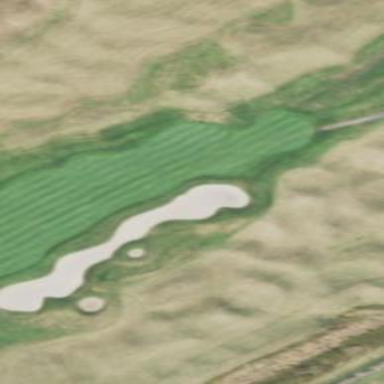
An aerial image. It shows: Golf bunker filled with natural sand.